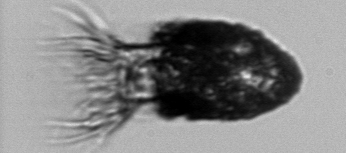
Label: Stenosemella_pacifica